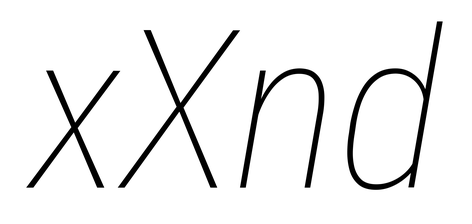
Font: Roboto-Italic_Condensed_Thin_Italic